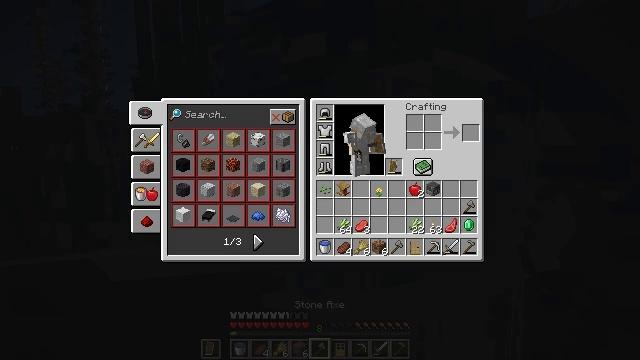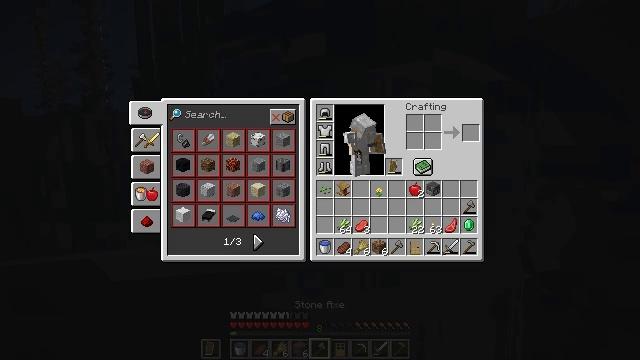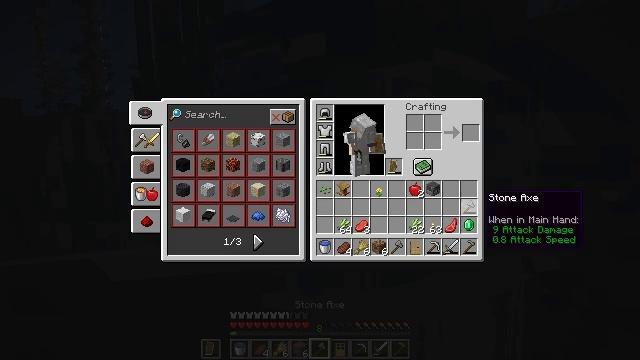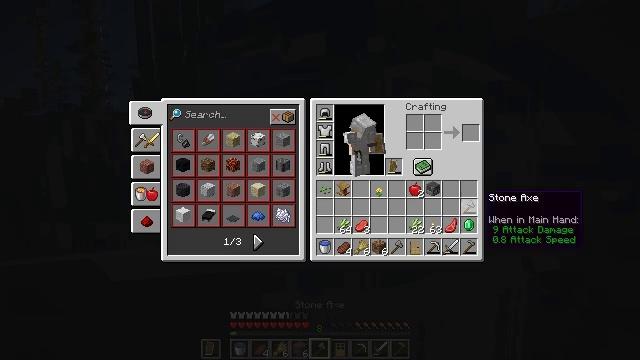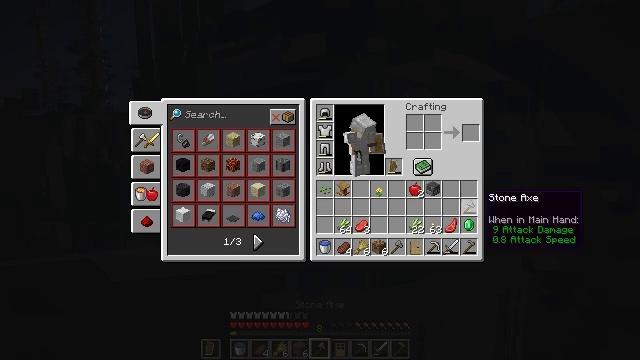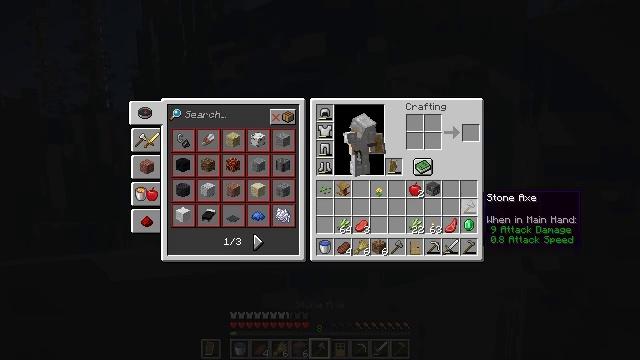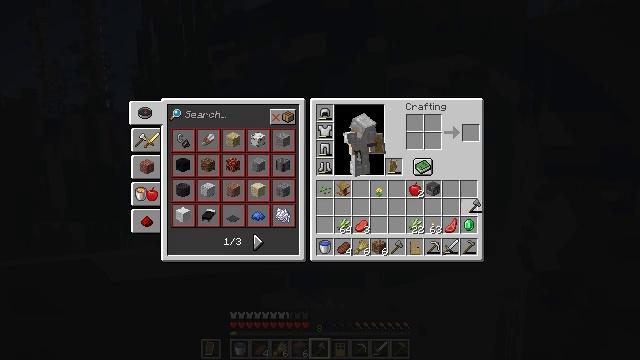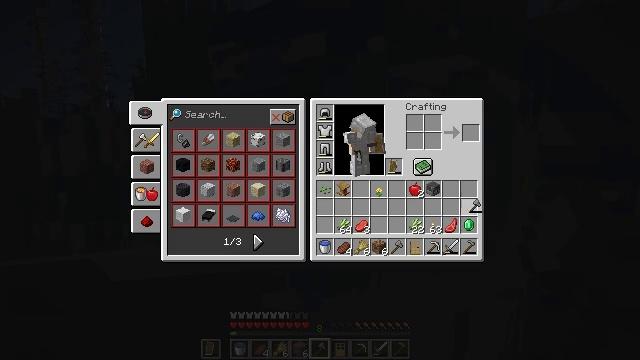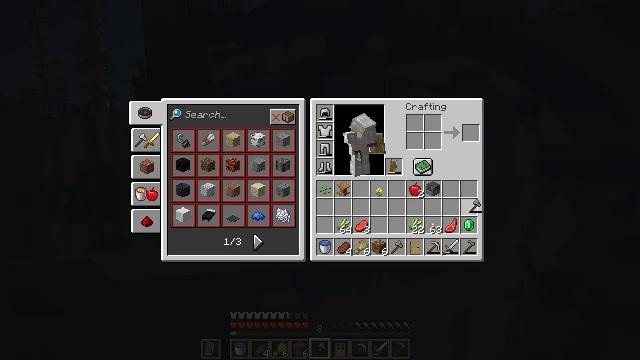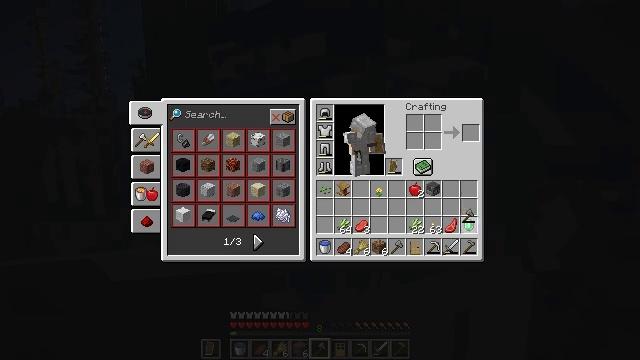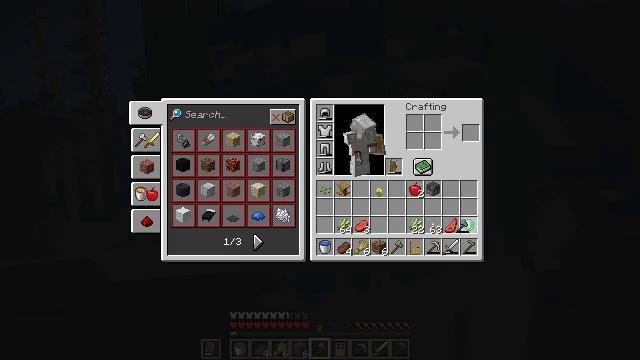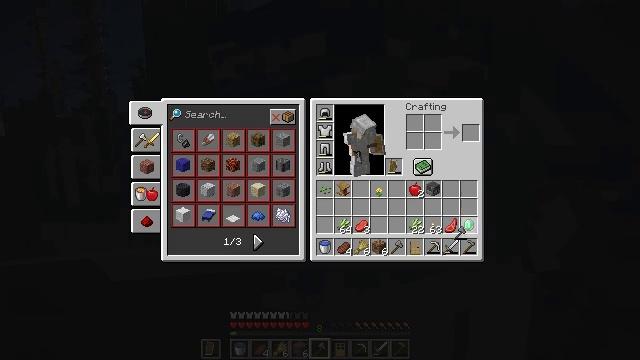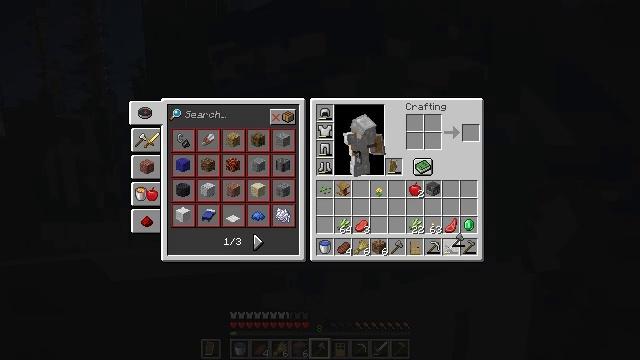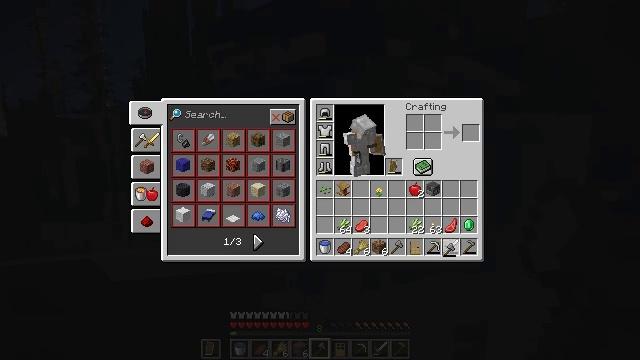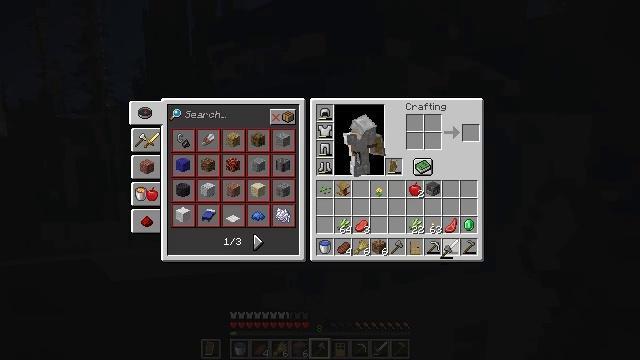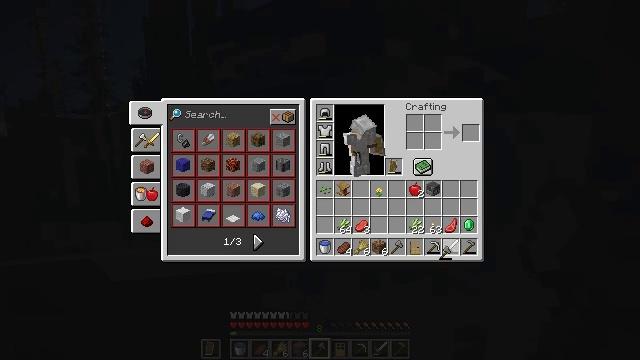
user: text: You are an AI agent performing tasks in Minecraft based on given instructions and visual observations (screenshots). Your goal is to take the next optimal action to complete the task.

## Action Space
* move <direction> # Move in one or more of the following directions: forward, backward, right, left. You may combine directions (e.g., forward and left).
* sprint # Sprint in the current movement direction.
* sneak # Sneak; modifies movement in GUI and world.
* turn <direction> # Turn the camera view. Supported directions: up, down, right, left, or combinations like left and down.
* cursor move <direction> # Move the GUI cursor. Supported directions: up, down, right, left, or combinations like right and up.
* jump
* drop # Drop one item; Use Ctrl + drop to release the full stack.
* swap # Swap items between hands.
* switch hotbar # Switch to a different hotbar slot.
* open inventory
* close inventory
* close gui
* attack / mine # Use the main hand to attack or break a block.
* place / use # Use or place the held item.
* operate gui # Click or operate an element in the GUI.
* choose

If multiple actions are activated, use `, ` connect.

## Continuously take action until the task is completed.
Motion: motion action
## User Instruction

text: Mine tall seagrass from underwater.
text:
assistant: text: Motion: no_op
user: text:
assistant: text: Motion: no_op
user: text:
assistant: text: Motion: no_op
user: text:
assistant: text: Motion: no_op
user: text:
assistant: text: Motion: no_op
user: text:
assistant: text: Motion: attack / mine
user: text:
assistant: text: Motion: attack / mine
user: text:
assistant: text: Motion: attack / mine
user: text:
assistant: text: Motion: turn left and down
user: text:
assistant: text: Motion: turn down
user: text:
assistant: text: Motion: turn down
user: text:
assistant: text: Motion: no_op
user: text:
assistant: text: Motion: turn left and down
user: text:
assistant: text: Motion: no_op
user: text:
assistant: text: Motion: no_op
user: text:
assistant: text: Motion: no_op
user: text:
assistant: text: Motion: no_op
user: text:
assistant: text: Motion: no_op
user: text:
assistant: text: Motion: no_op
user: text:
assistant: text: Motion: no_op
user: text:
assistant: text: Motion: no_op
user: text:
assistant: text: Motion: no_op
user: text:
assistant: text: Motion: no_op
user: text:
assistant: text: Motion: attack / mine
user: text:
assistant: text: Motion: attack / mine
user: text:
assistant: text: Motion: attack / mine
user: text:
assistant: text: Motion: no_op
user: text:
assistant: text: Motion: turn up
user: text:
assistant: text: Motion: no_op
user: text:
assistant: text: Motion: no_op